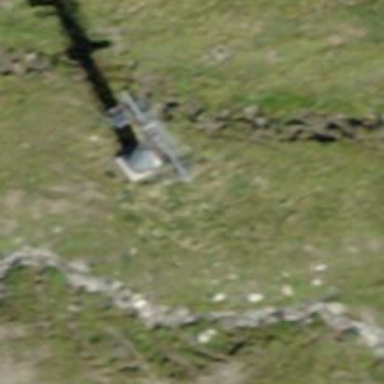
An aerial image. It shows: Pylon for aerialway.